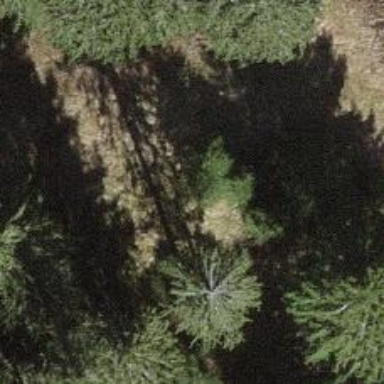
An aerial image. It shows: Single tag "natural: tree."